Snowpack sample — Snodgrass Mountain, Crested Butte, Colorado (2/4/25, 12:06 PM MST)
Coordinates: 38.923, -106.968
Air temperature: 35 °F
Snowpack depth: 80 cm
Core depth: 50 cm
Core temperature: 30.2 °F
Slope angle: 14°, slope face: 78°
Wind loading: low
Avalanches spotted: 0
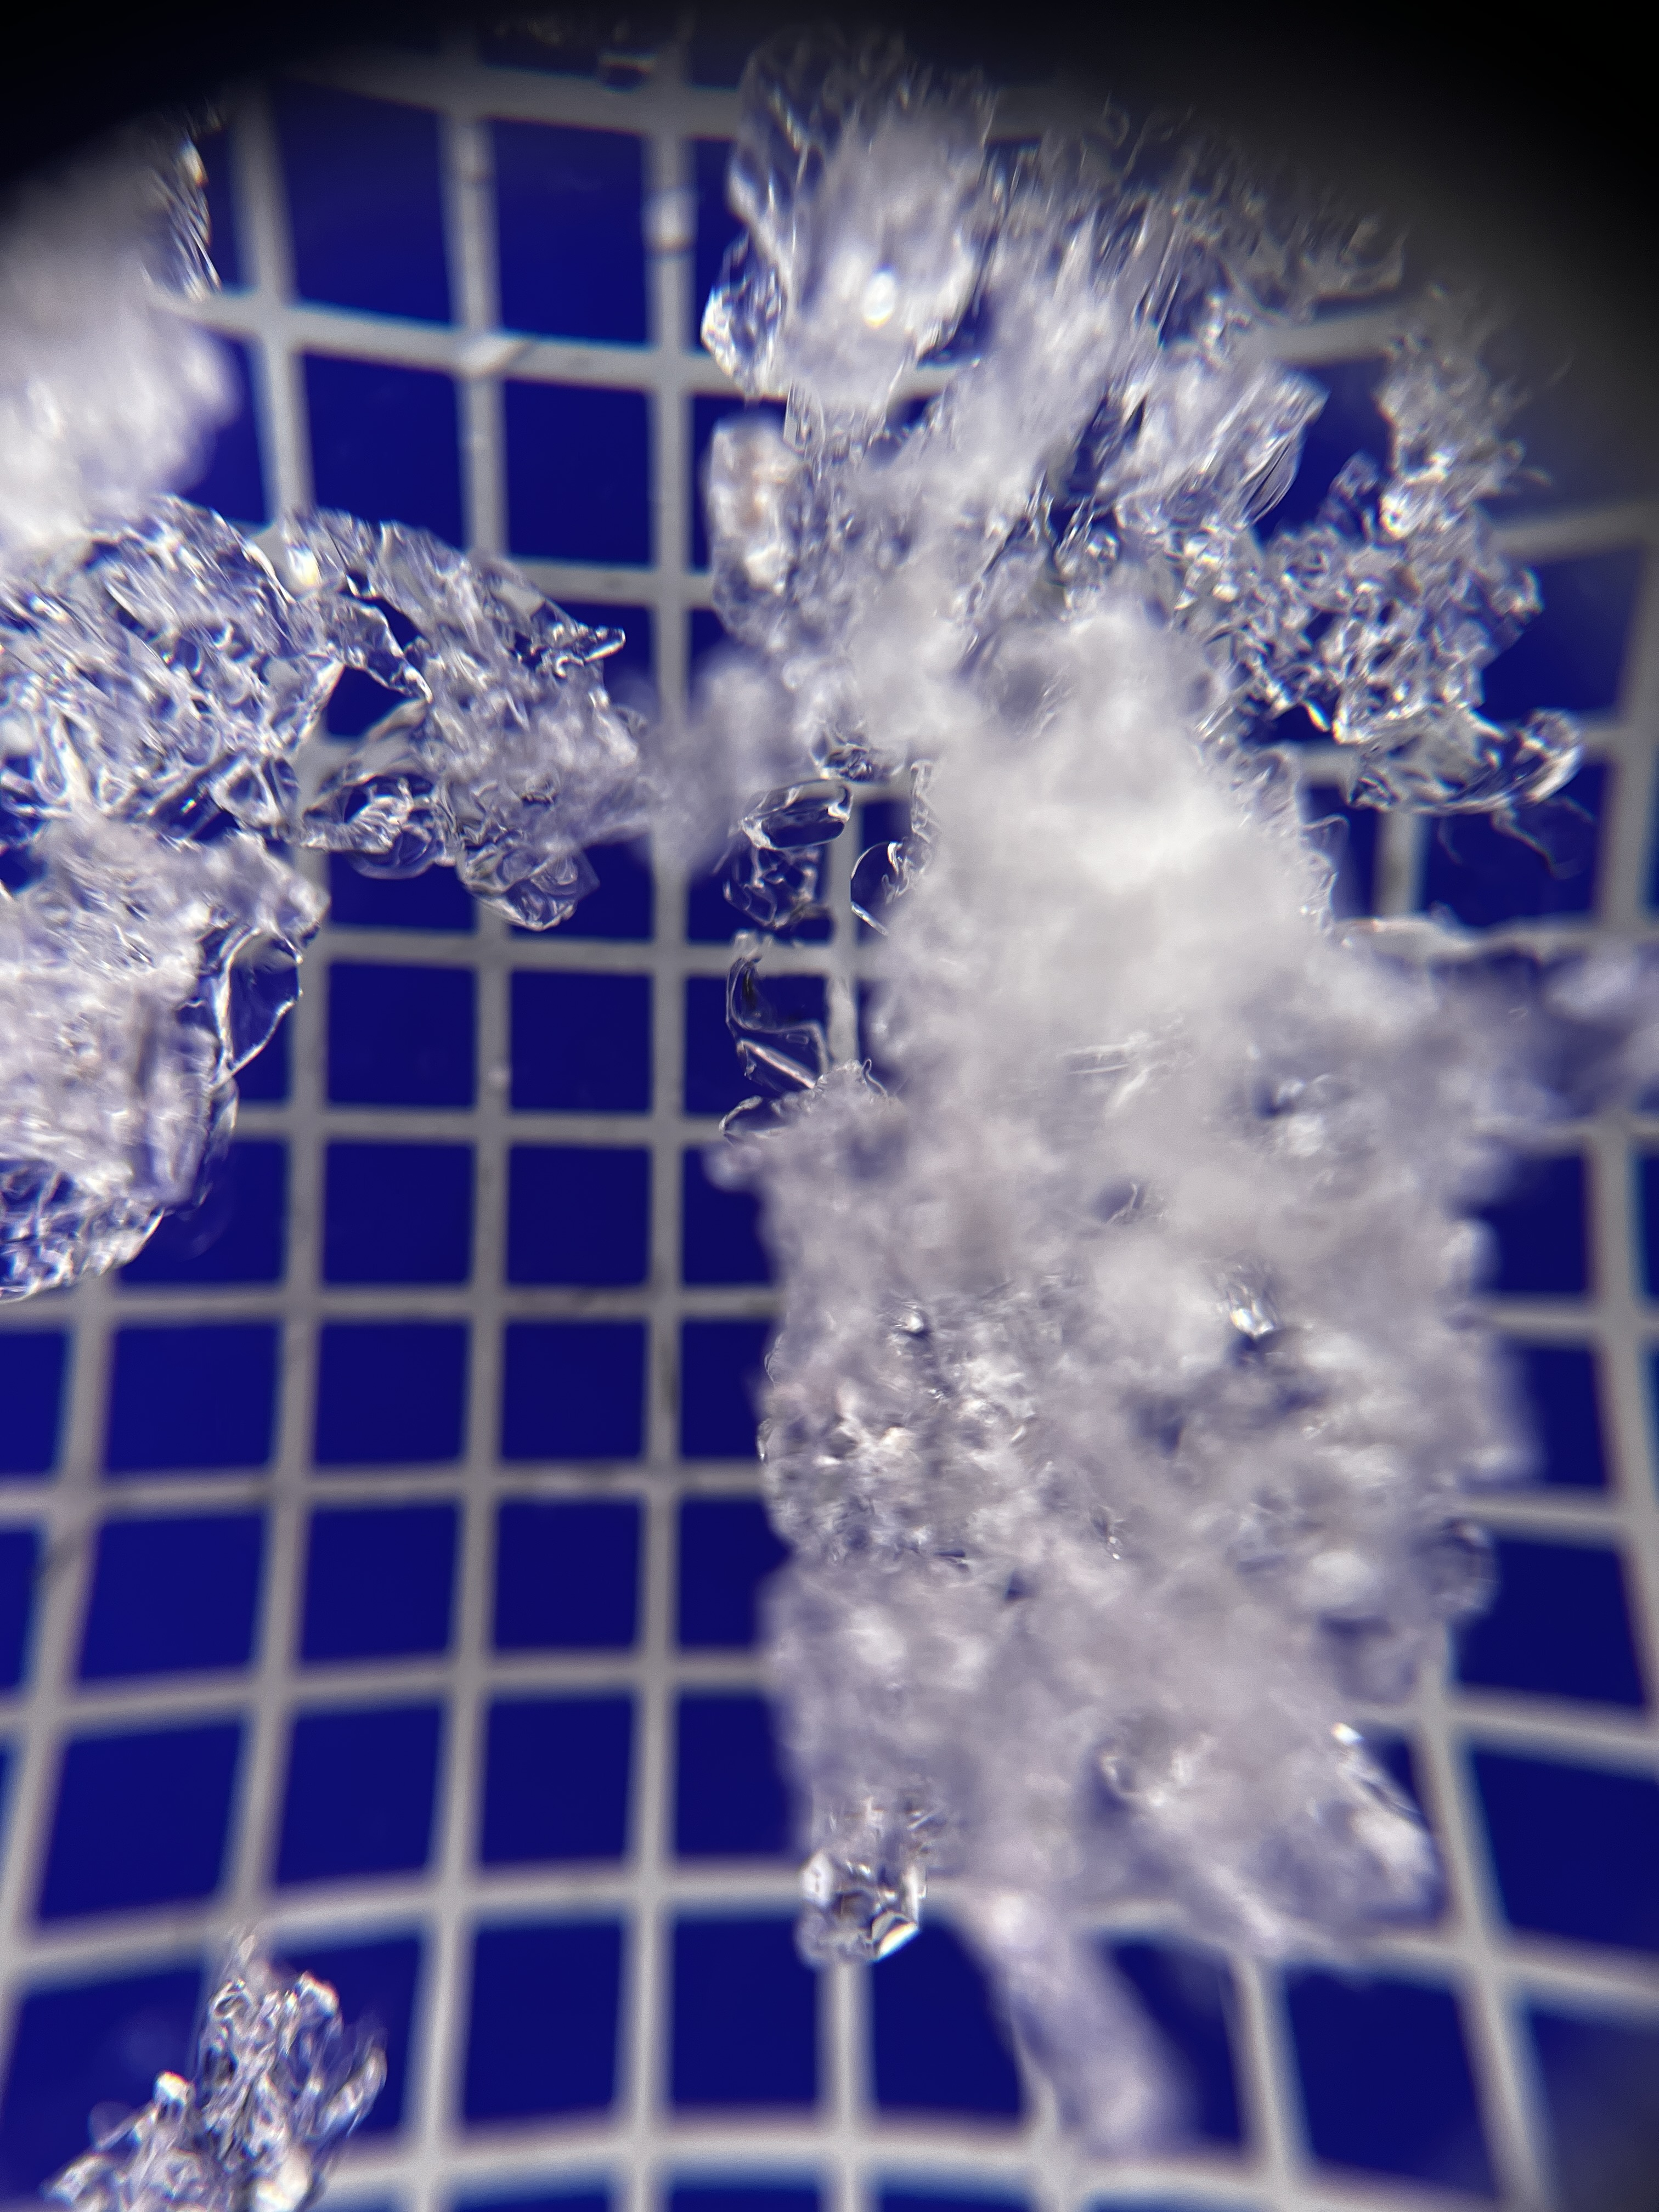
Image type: magnified_profile
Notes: No avalanches nearby, unusually warm weather for the last month reported by residents, Collected 25 yards from treeline